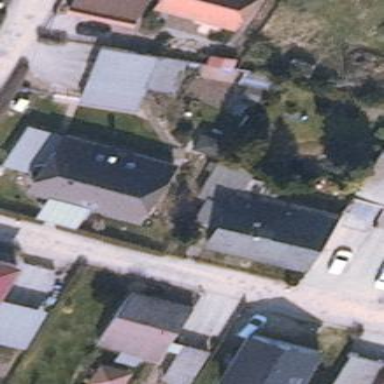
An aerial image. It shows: Simple house.